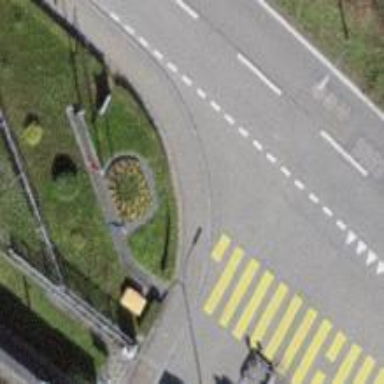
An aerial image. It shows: Kerb serving as barrier.